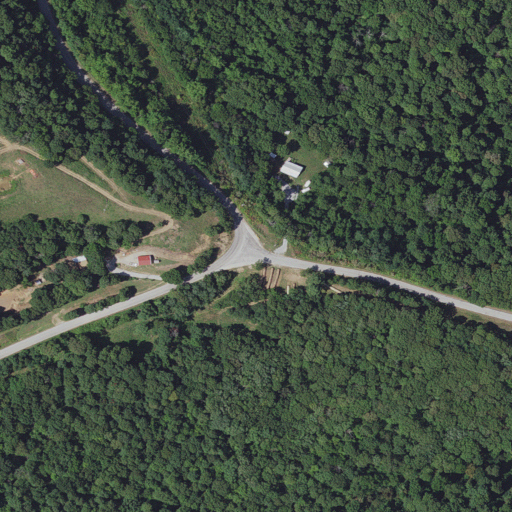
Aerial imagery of gap in Arkansas named Low Gap containing deciduous forest, open development, pasture, low intensity development, and medium intensity development